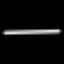
Label: line